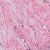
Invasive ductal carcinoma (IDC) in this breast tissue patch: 0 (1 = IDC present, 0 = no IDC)